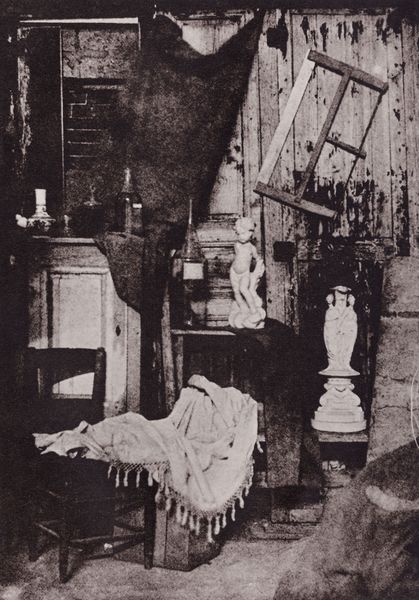
Titel: Eine Ecke im Atelier Bayards
Künstler: Hippolyte Bayard
Schlagwörter: dunkel, schatten, weiß, fenster, frankreich, grau, hell, holz, lampe, licht, marmor, raum, schwarz, stuhl, stühle, tisch, zimmer, schal, tuch, flasche, flaschen, regal, wand, arm, rahmen, innenraum, möbel, vorhang, hütte, boden, figur, fransen, interieur, stoff, decke, kind, england, schuppen, engel, putte, putto, skulptur, statue, stilleben, stillleben, vase, deutschland, fell, kommode, schrank, sitz, leer, hocker, figuren, romantik, brand, staffage, bordüre, gardine, wohnung, atelier, kerze, bett, schlafzimmer, leuchter, vasen, stube, überwurf, kammer, plastik, junge, foto, fotografie, photographie, knabe, motiv, schwarz-weiß, durcheinander, kiste, statuette, kasten, photo, liege, komode, kaputt, jüngling, säge, werkstatt, werkzeug, statuen, dukel, dekce, troddeln, holzwand, einrichtung, amor, erinnerung, fotographie, wandbehang, aufnahme, lade, verfallen, quasten, elfenbein, and, figut, holzbau, gartenhaus, inventar, gerümpel, überzug, verwittert, datscha, fotofrafie, rahmensäge, säde, bandsäge, raumaufnahme, stuhl decke, atalier, fransendecke